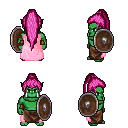
a pixel art fantasy rpg character, male body template, orc, green skin, pink cape, robe skirt, pink extra-long topknot hairstyle, cloth bracers, shield, four views (front, back, left, right), 2x2 character sprite sheet, small pixel art, hard edges, no anti-aliasing